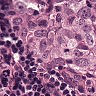
Metastatic tissue present: yes